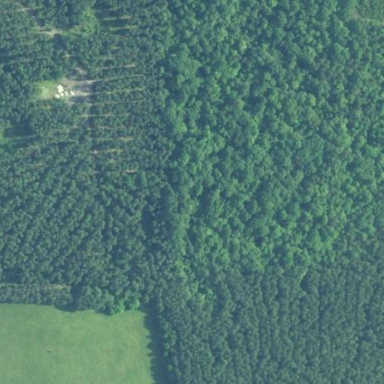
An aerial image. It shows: Evergreen needle-leaved forest with woodland vegetation.